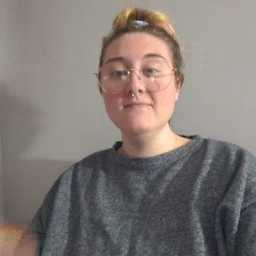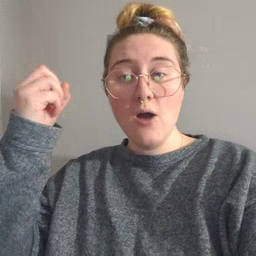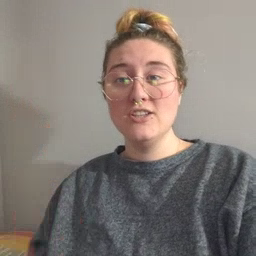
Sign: shower